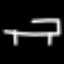
Label: bed